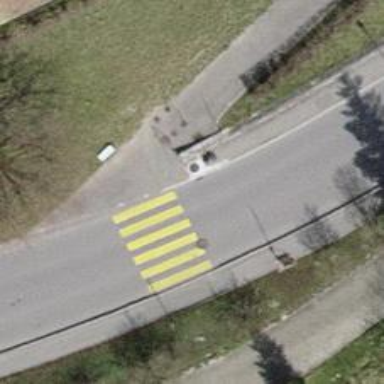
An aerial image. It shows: Zebra crossing on the road.